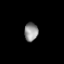
Tissue: lung
Cell type: Endothelial cells
Senescence score: 0.581
Nuclear area (px): 246
Mean DAPI intensity: 144.951